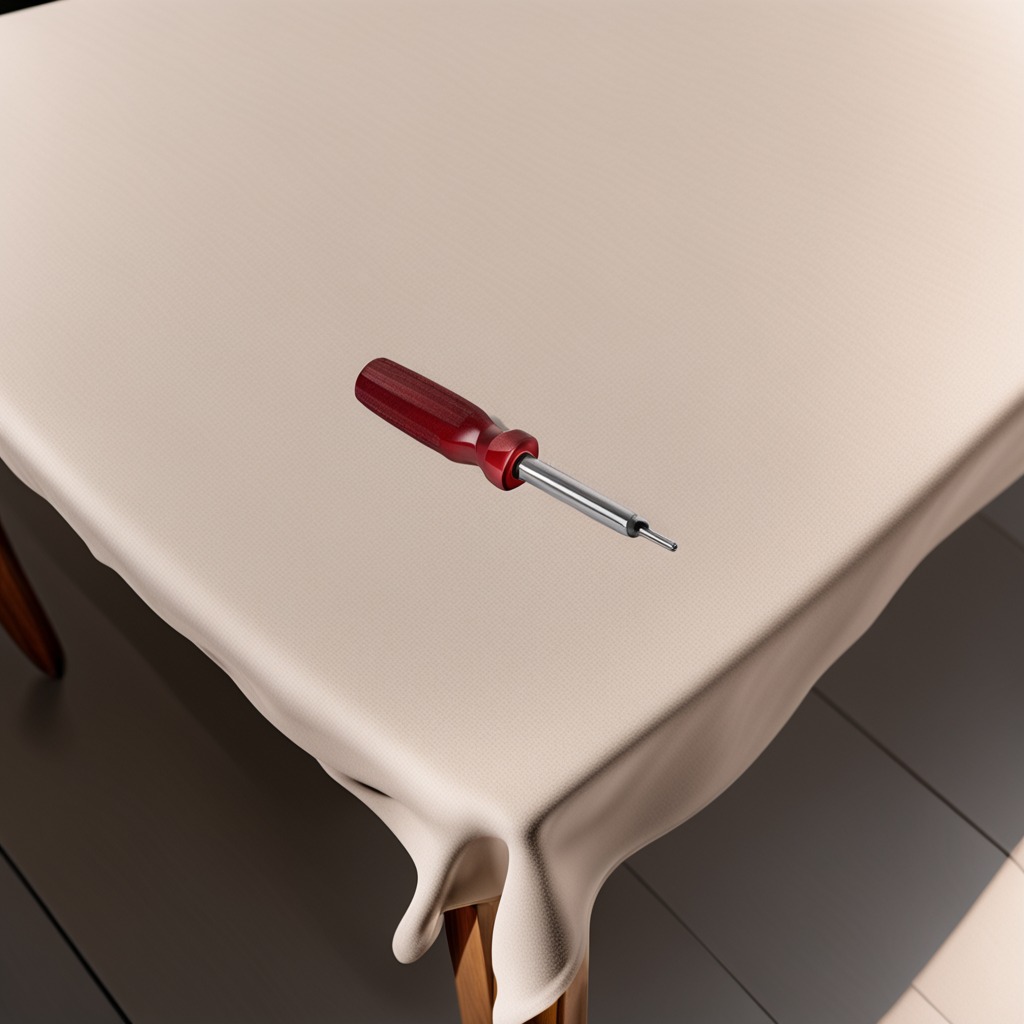
A screwdriver is lying on the wooden table.